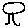
Label: tree